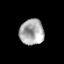
Tissue: prostate
Cell type: T cells
Senescence score: 0.3209
Nuclear area (px): 610
Mean DAPI intensity: 171.643